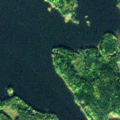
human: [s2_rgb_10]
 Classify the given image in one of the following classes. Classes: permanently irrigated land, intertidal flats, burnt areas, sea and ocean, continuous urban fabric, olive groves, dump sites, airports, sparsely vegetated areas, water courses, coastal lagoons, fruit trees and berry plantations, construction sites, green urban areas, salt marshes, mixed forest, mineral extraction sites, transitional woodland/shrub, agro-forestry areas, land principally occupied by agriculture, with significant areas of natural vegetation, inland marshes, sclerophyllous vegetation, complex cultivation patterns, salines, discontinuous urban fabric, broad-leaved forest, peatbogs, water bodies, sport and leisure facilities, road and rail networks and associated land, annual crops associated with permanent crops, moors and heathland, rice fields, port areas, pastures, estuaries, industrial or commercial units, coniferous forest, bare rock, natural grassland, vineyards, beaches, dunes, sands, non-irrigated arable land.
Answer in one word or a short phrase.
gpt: coniferous forest, mixed forest, water bodies